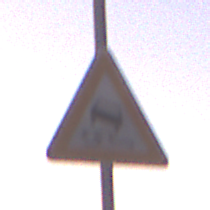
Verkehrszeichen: SchleuderOderRutschgefahr
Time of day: SunriseSunset
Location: Outdoor (Nature)
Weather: PartlyCloudy
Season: NotSpecified
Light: Natural